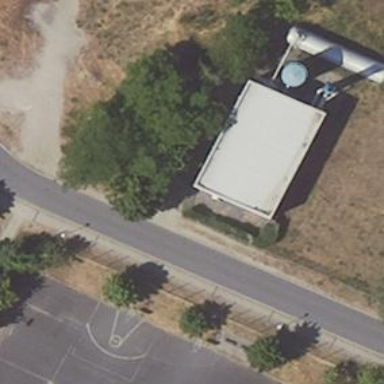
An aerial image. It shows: Industrial building.